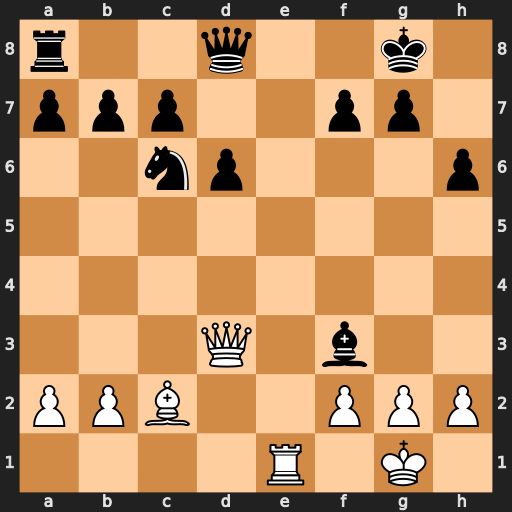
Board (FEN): r2q2k1/ppp2pp1/2np3p/8/8/3Q1b2/PPB2PPP/4R1K1
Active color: w
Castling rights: -
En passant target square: -
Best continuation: Qh7+ Kf8 Qh8#